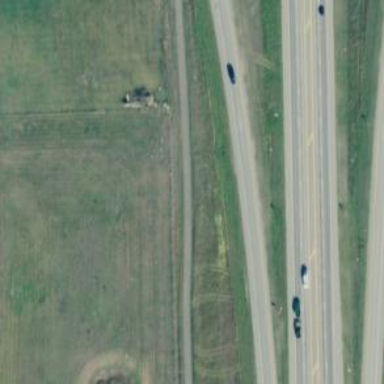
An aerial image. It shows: Trunk link highway.